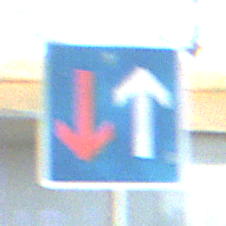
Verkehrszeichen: VorrangVorGegenverkehr
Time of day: MorningAfternoon
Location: Outdoor (Suburban)
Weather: Clear
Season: NotSpecified
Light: Natural